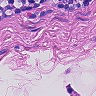
Metastatic tissue present: no